Interaction volume radius: 10 \u00c5
Interaction volume height: 20 \u00c5
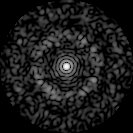
Disorder parameter: 0.8378